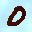
Label: 0